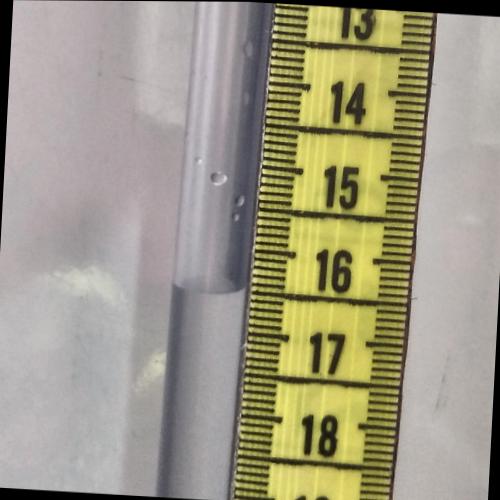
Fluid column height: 16.5 cm